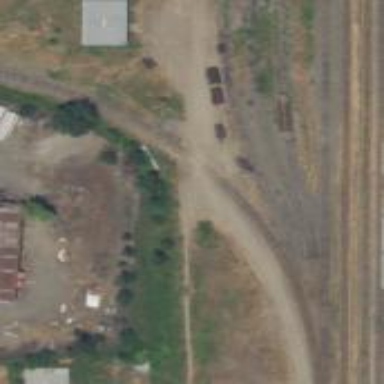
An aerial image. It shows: Railway siding with rails.